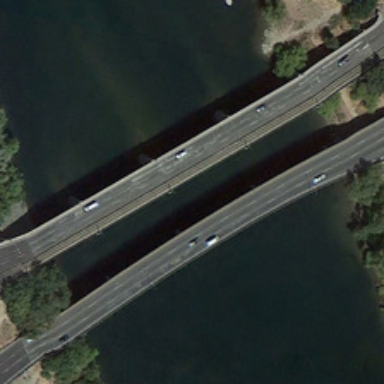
Two parallel bridges are over a river with some green trees in two sides .